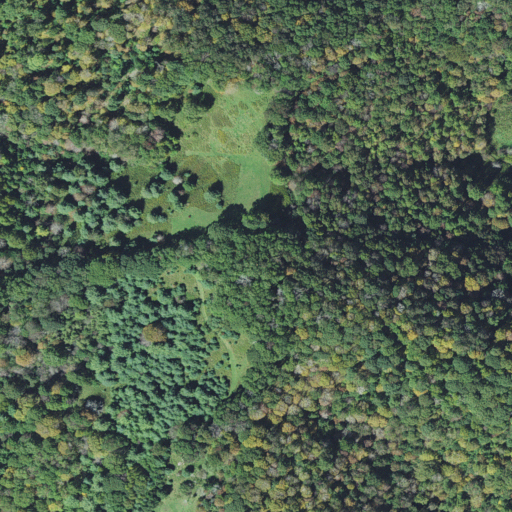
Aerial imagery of mountain in North Carolina named High Peak containing deciduous forest and mixed forest